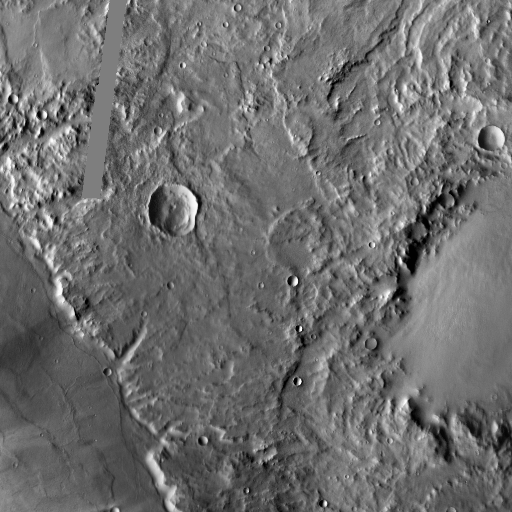
Crater classes present: Background, Other, Layered, Secondary